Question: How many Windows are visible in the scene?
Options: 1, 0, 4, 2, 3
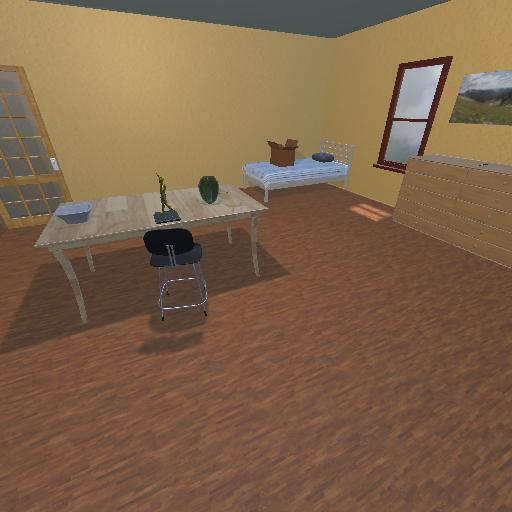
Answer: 1